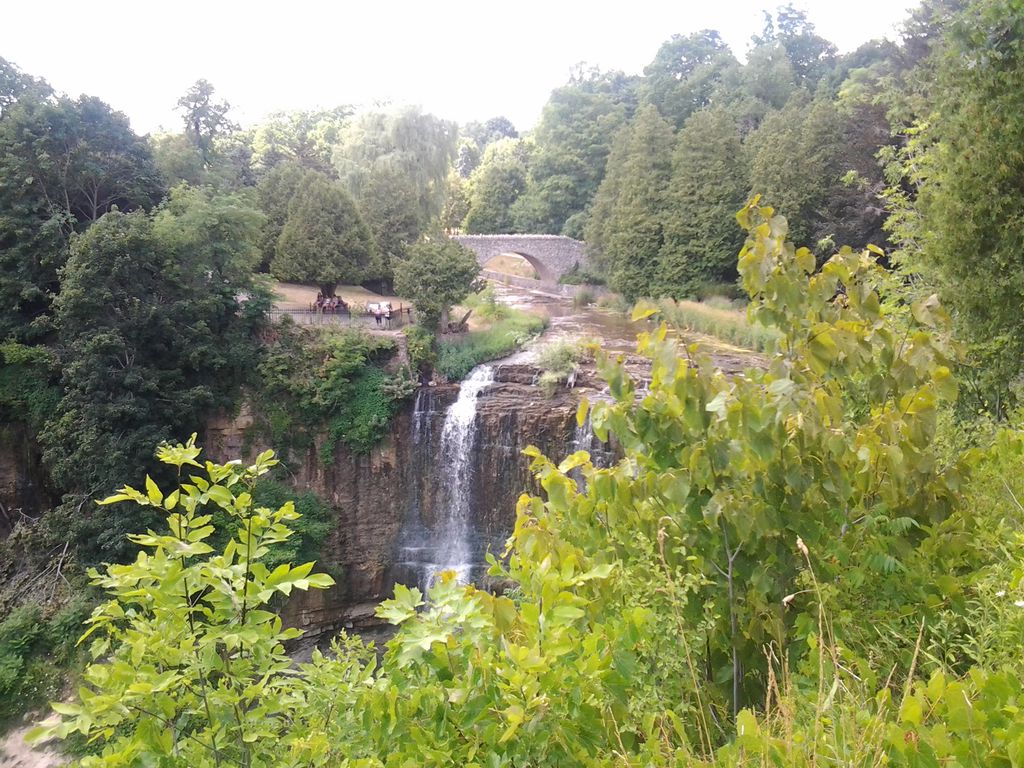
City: hamilton